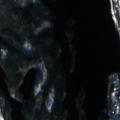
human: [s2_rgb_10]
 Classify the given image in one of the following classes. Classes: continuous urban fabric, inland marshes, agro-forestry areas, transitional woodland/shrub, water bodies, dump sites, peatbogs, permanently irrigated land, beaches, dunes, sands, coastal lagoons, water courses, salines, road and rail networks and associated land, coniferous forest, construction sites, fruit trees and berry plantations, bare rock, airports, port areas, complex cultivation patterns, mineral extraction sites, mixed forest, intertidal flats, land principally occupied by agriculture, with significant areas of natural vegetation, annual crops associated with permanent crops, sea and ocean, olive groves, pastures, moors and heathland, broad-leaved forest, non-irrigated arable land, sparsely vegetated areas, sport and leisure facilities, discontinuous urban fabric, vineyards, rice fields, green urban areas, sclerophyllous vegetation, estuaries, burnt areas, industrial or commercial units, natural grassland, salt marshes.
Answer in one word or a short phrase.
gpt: discontinuous urban fabric, land principally occupied by agriculture, with significant areas of natural vegetation, broad-leaved forest, coniferous forest, mixed forest, water bodies